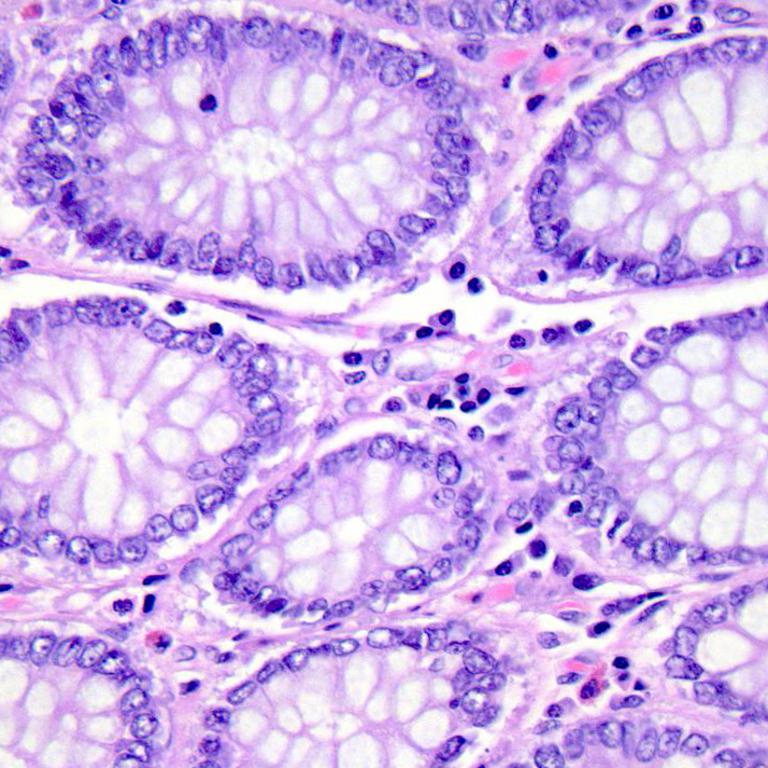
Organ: colon
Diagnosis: benign